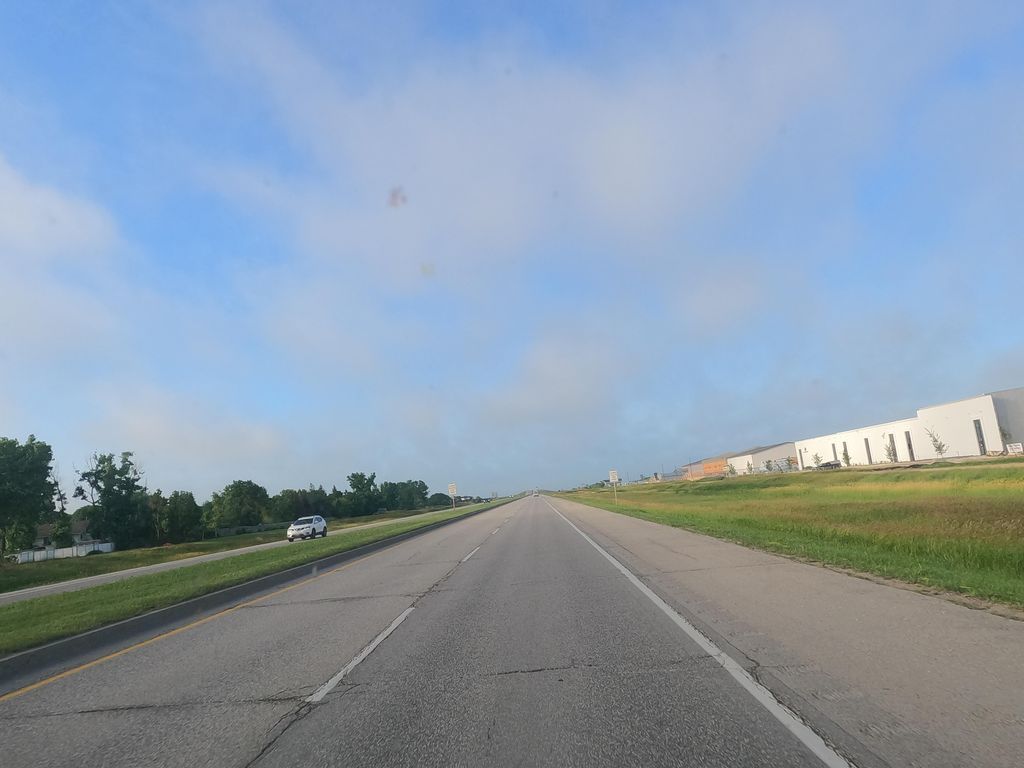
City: winnipeg